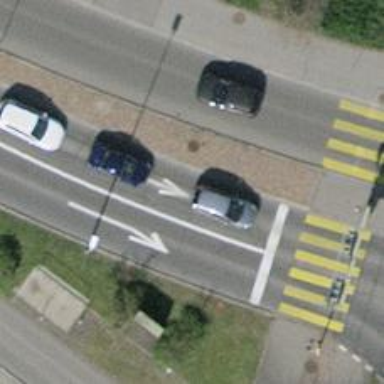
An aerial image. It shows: Road crossing with traffic signals.